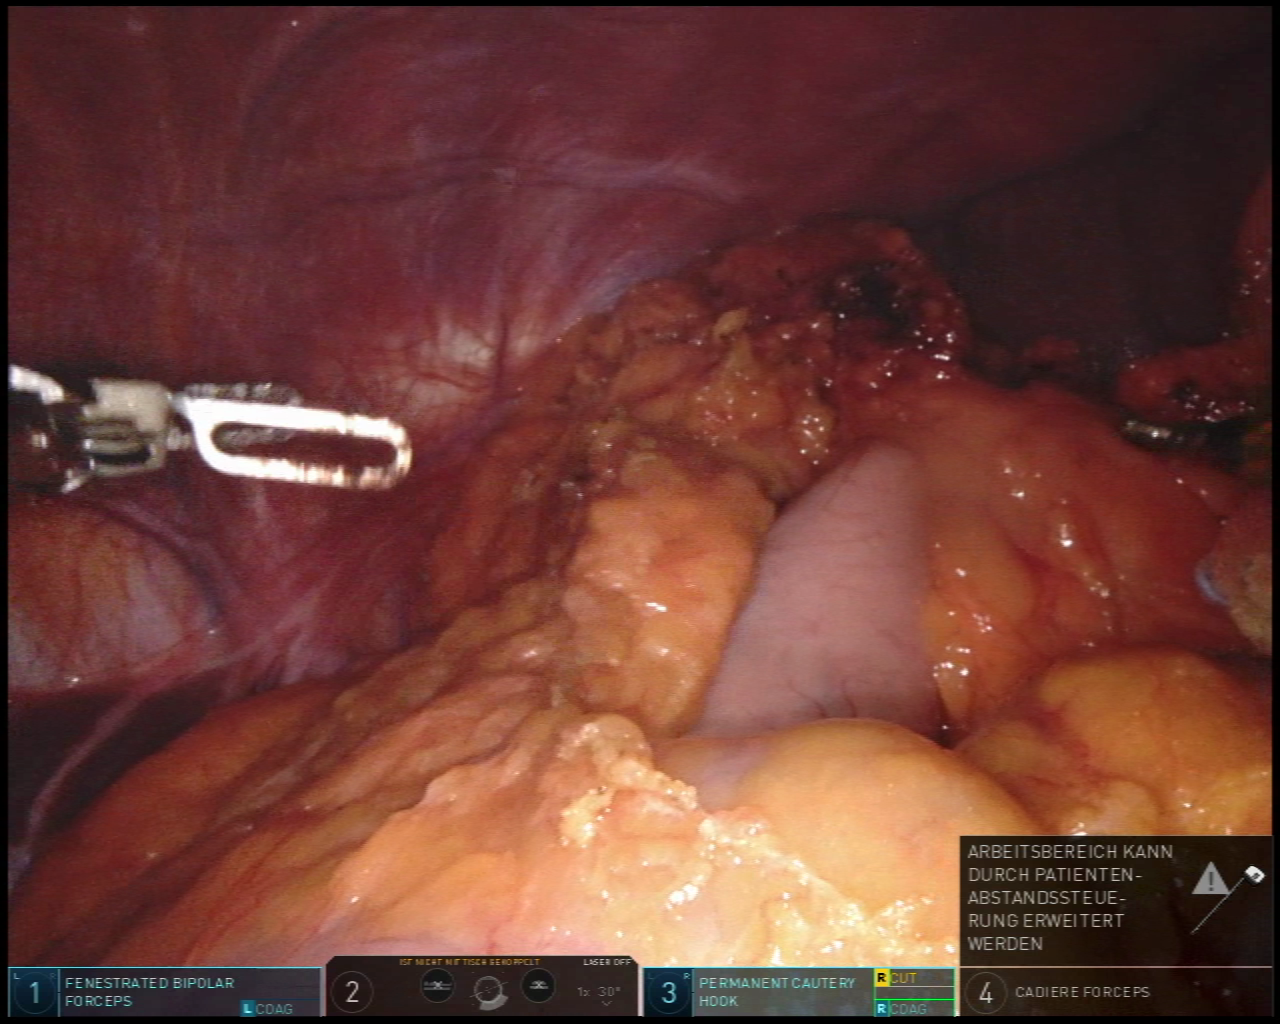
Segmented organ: abdominal_wall
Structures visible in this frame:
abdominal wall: yes
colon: no
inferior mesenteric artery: no
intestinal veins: no
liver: no
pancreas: no
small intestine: no
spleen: yes
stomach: yes
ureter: no
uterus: no
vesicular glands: no